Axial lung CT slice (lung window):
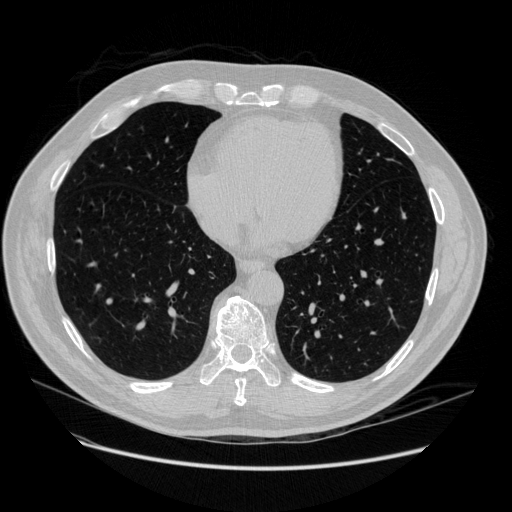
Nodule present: no